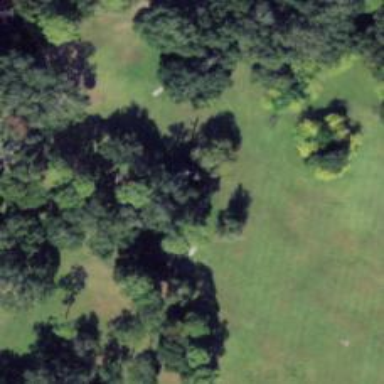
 perfect for leisurely sports activities."